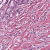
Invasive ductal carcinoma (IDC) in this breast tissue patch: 1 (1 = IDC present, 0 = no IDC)